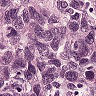
Metastatic tissue present: yes